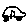
Label: car